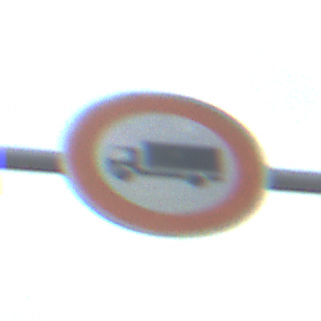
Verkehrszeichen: VerbotFuerKraftfahrzeugeUeberDreiKommaFuenfTonnen
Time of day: SunriseSunset
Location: Outdoor (RoadRail)
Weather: PartlyCloudy
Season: NotSpecified
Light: Natural